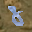
Label: 8